Chest X-ray:
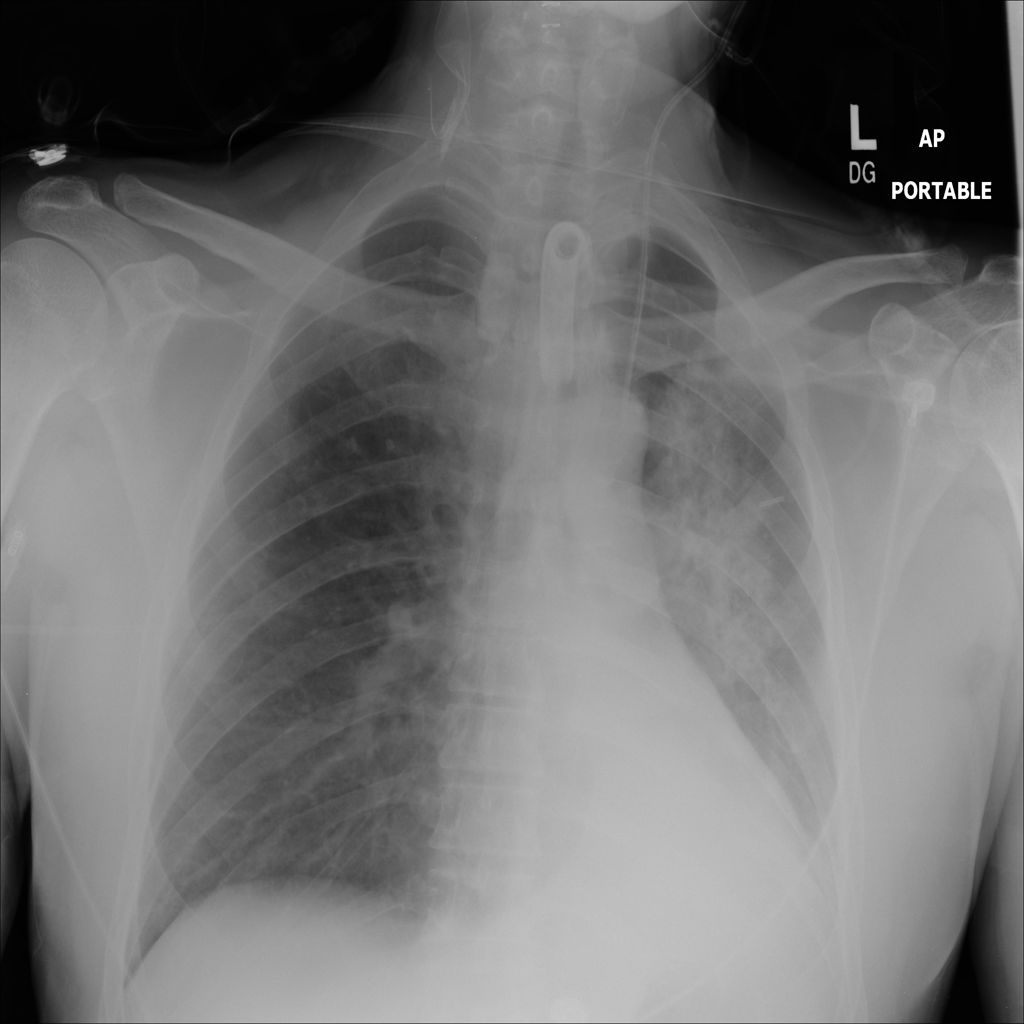
Findings: Effusion, Consolidation, Atelectasis
No abnormal finding: no